Field crop: maize
Growth stage: 2
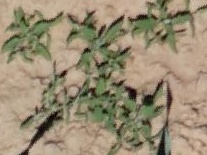
Species: atriplex